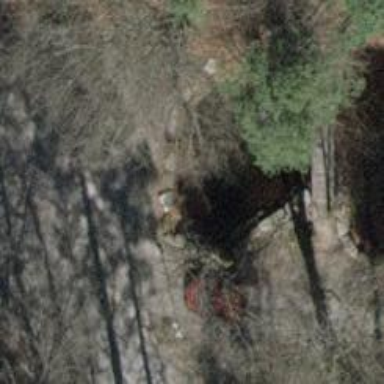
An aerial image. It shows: Path on bridge.